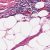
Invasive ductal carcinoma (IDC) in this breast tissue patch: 0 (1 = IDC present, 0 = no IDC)